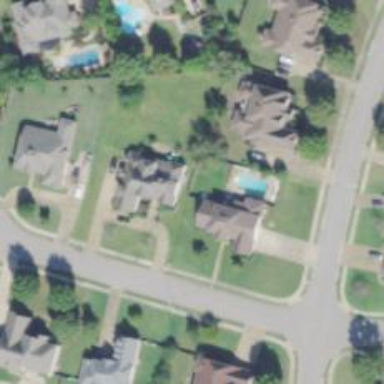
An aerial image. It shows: Neighborhood.